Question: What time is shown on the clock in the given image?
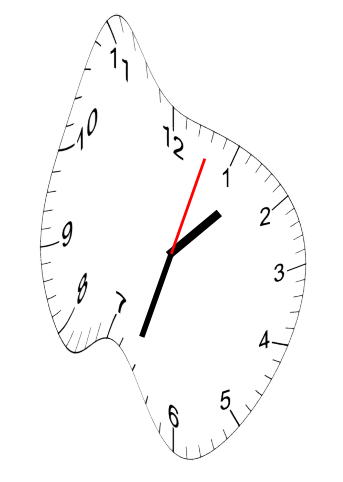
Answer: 01:33:03